Question: I've using Hibernate ORM for a year now and c3p0 about a couple of months.
I've read on web, c3p0 is a JDBC connection and statement pooling library, that enhances JDBC drivers.
But, I wants to know, where exactly does it sit?
For reference, here is the schematic of JDBC-ODBC bridge.

Now, c3p0 replaces the JDBC API?
or it works along with JDBC API using some enhanced classes rather than traditional JDBC API classes?
If neither, than what it does & where it belongs in this schematic or even out of this schematic?
Please elaborate more about C3P0, that you know!
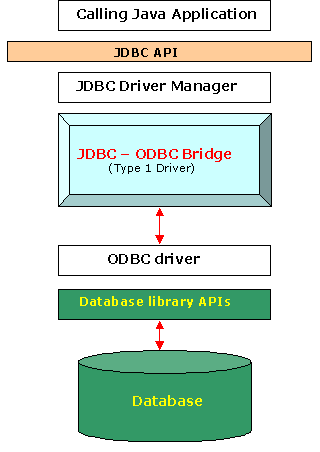
Answer: The picture you have posted pertains to the Type-1 JDBC drivers, which is mostly legacy today. More generally, the picture explains the lower-level details which are not relevant to understanding C3P0.
C3P0 is simply an implementation of the 'DataSource' API, which conceptually sits just above the raw JDBC 'DriverManager'. The main function of a 'DataSource' is acquiring a standard JDBC 'Connection' from it and releasing it in the end.